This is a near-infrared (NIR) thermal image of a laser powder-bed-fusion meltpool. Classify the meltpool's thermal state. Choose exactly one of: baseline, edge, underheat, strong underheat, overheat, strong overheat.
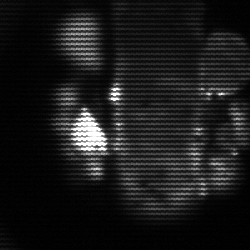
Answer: strong underheat